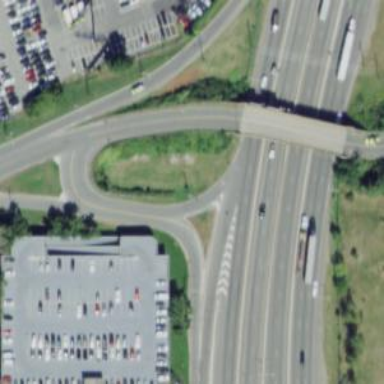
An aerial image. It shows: Trunk link highway.